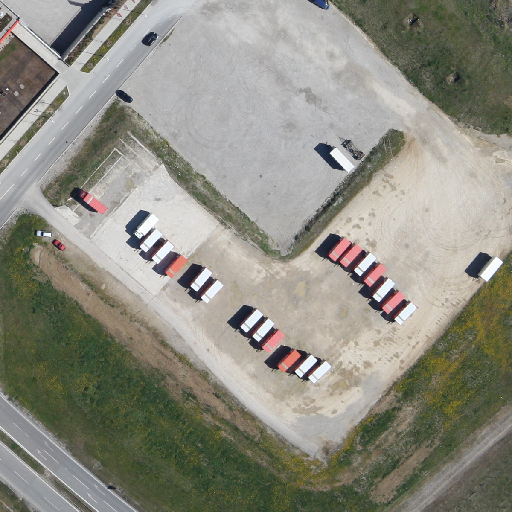
Referring expression: trailer